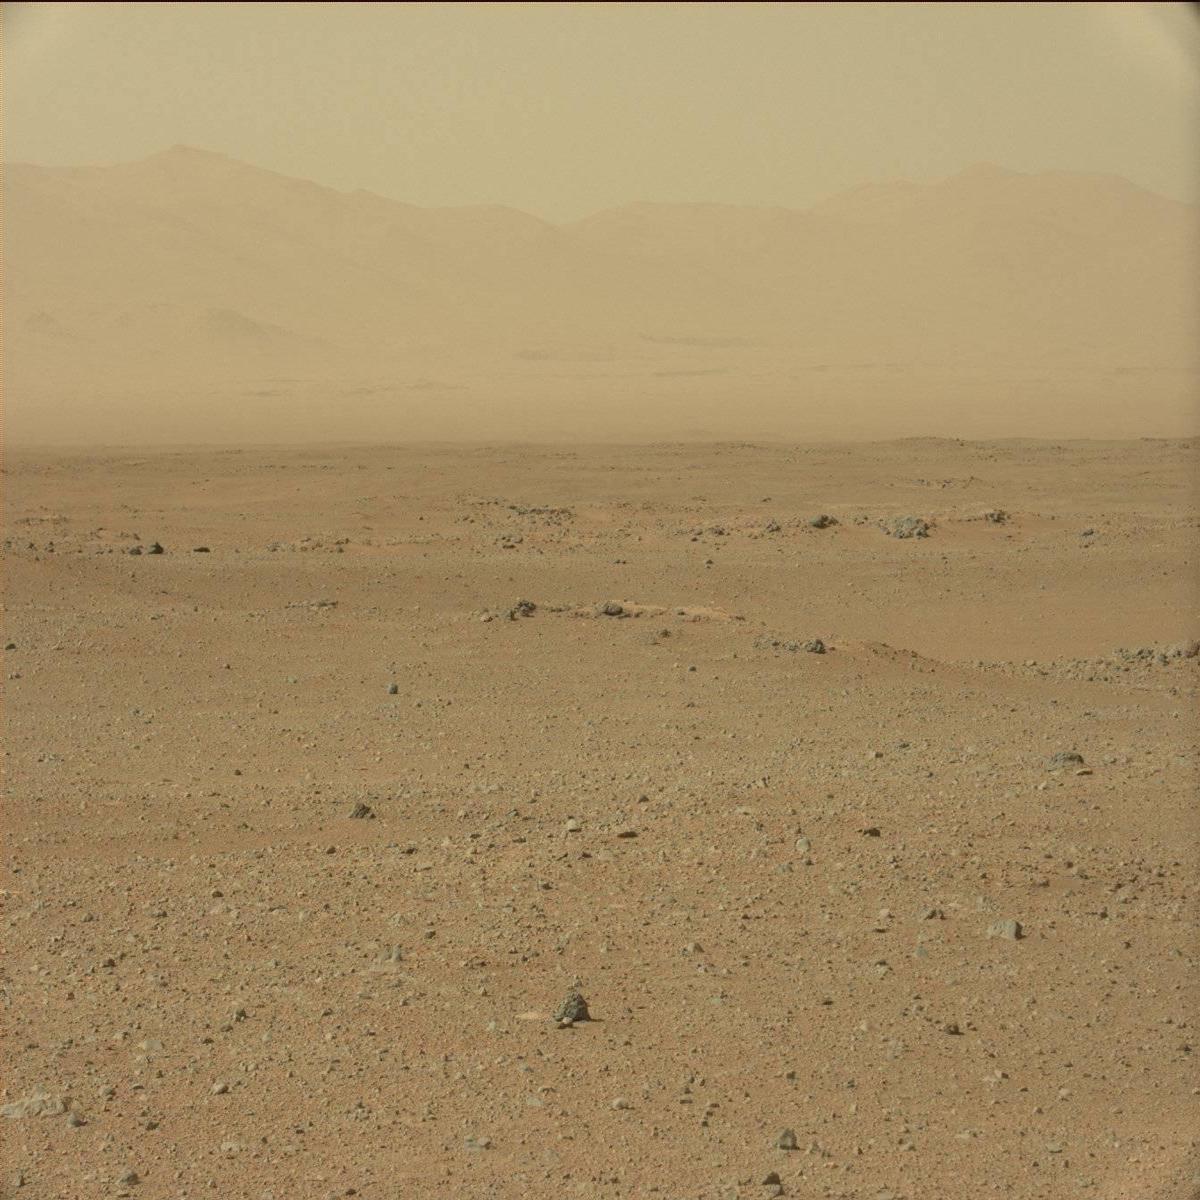
Terrain classes present: Bedrock, Ridge, Rock, Sand / Soil, Sky